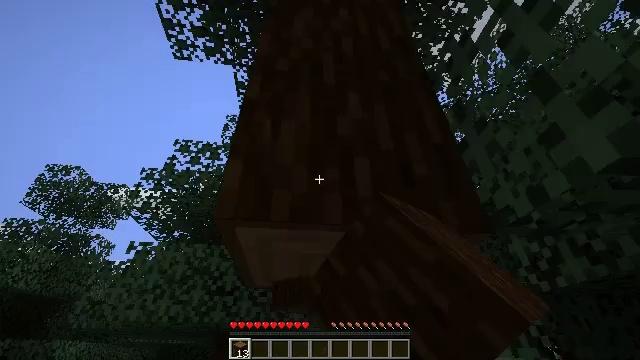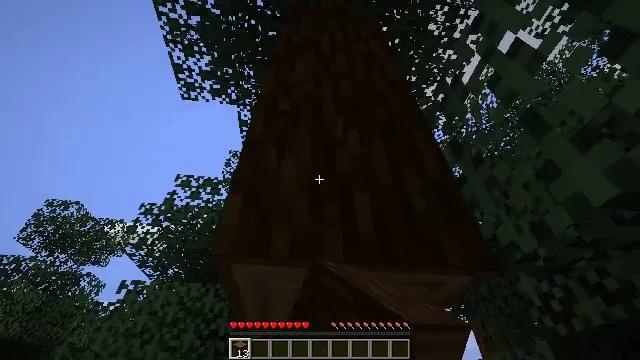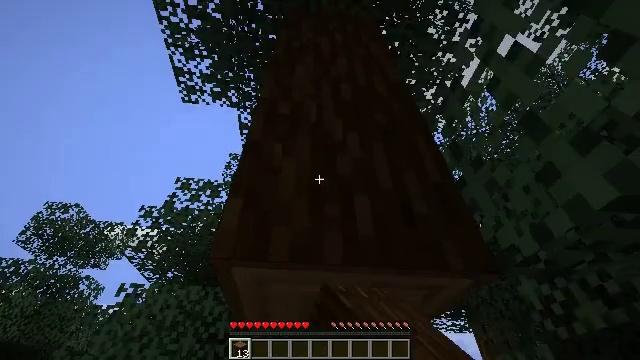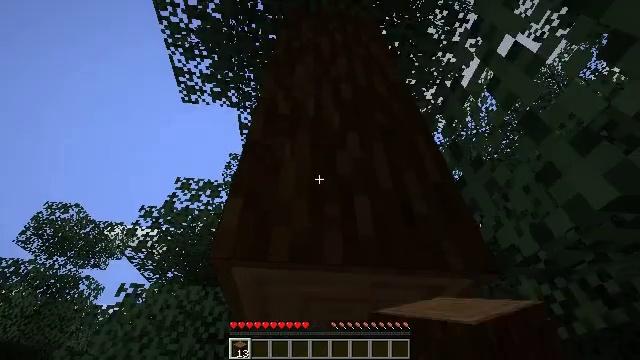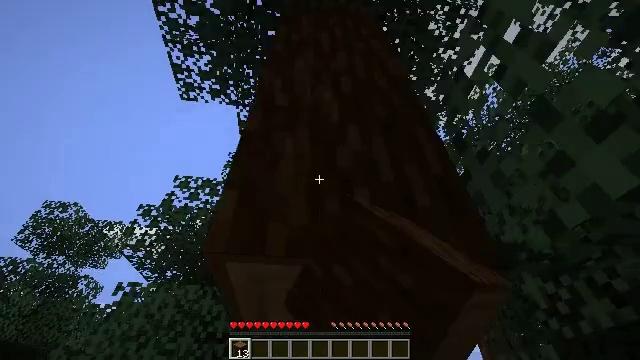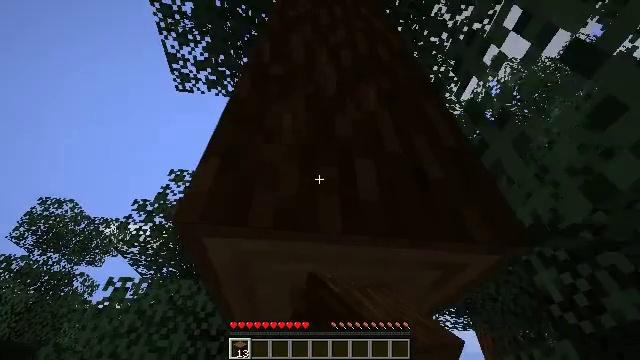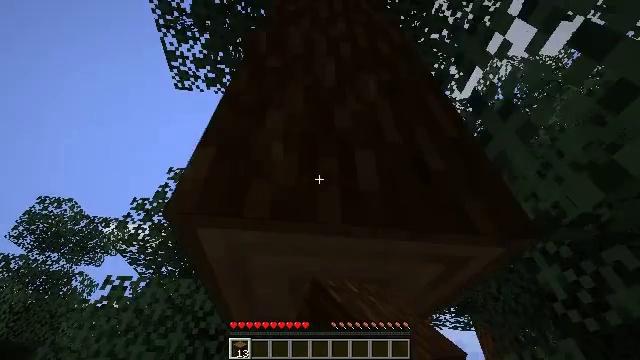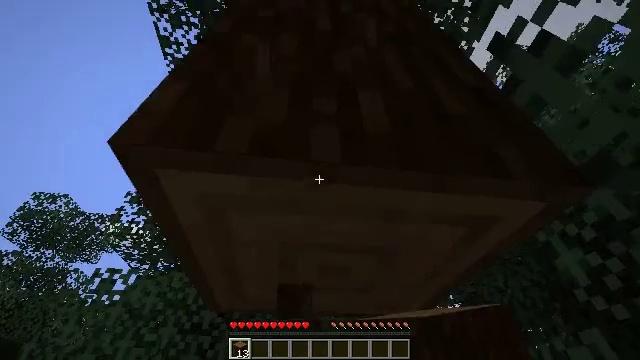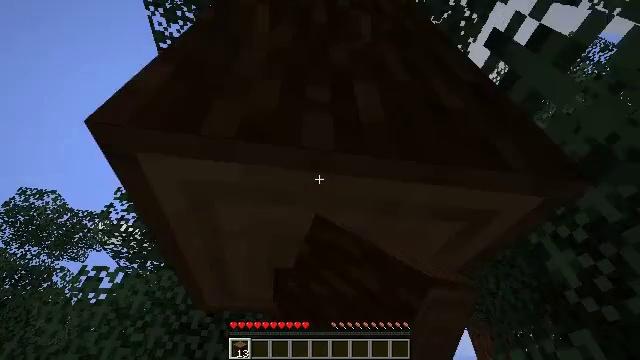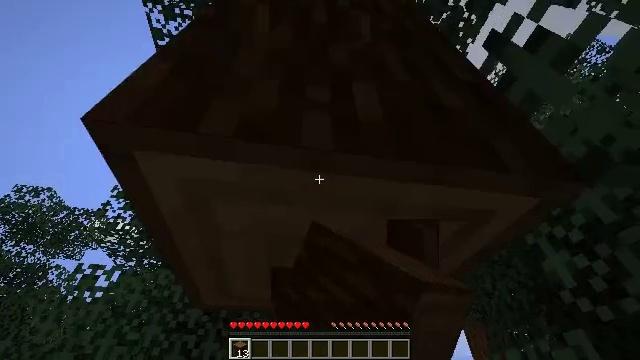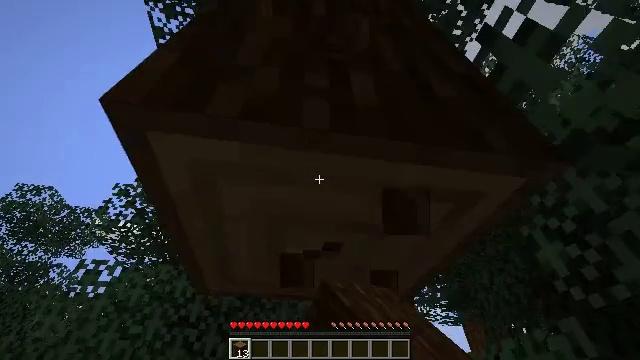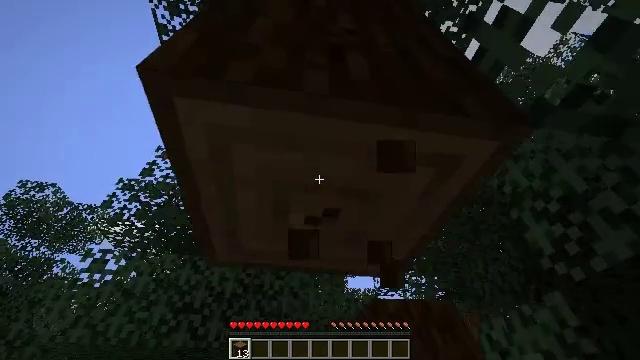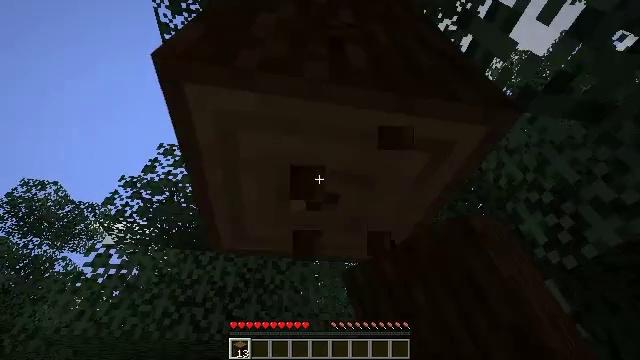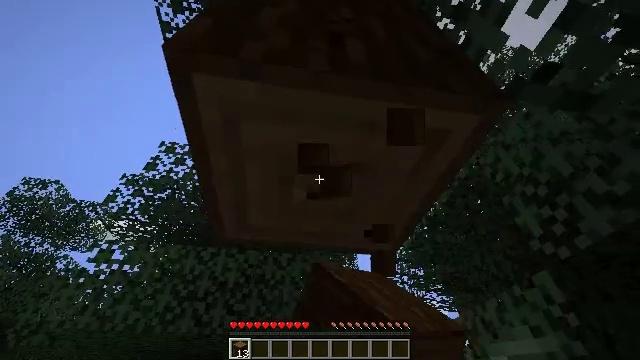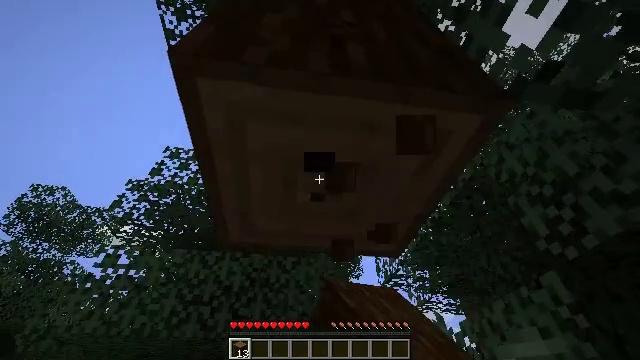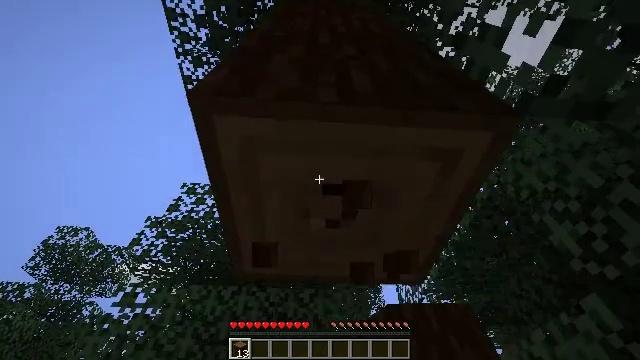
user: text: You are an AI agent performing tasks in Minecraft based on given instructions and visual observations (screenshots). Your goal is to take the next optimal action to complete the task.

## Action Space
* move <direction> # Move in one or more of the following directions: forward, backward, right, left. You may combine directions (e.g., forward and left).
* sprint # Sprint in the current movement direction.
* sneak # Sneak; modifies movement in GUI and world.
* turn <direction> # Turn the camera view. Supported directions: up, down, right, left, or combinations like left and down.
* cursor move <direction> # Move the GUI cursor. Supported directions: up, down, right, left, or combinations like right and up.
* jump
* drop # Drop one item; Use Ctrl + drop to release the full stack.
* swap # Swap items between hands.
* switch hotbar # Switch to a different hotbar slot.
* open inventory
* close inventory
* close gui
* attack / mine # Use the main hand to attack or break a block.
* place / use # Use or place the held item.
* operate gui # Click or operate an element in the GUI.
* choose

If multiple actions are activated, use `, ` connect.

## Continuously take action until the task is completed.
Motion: motion action
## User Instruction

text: Mine the spruce log from the forest.
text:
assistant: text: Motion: turn up, attack / mine
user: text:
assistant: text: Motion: attack / mine
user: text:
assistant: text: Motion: attack / mine
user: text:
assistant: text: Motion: move forward, attack / mine
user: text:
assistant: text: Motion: move forward, attack / mine
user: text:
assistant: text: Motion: move forward, attack / mine
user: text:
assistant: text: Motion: move forward, attack / mine
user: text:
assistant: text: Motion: turn right, attack / mine
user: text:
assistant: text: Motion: sneak, attack / mine
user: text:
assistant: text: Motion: sneak, attack / mine
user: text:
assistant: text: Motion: sneak, attack / mine
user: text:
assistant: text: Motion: sneak, attack / mine
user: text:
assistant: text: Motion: sneak, attack / mine
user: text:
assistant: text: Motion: sneak, turn left, attack / mine
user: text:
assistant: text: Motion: sneak, turn left and up, attack / mine
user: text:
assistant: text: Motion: sneak, attack / mine
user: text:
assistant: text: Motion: sneak, attack / mine
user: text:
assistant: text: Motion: sneak, attack / mine
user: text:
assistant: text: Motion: sneak, attack / mine
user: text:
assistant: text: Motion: sneak, attack / mine
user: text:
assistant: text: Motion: sneak, attack / mine
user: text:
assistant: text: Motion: sneak, attack / mine
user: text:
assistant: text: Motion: sneak, attack / mine
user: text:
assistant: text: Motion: sneak, turn up, attack / mine
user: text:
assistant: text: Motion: sneak, turn right and up, attack / mine
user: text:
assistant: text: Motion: sneak, turn right and up, attack / mine
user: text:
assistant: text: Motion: sneak, attack / mine
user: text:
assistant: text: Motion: sneak, attack / mine
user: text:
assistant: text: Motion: sneak, attack / mine
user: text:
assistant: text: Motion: sneak, turn down, attack / mine